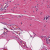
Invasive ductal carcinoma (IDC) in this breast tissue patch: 0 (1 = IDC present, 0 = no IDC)